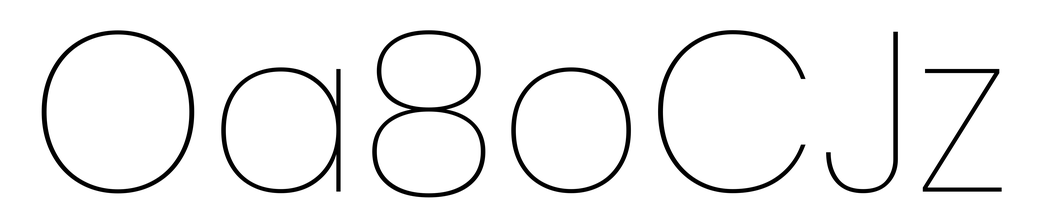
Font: Poppins-Thin